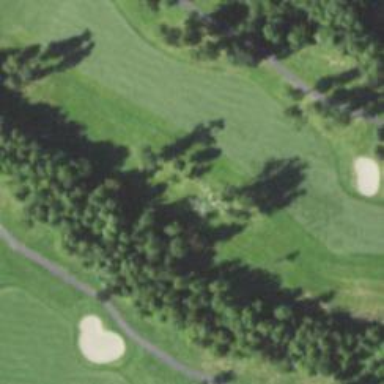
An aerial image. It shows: Golf fairway in the image.